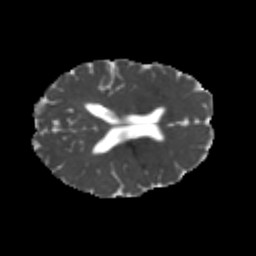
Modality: MD
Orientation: axial
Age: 24
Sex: male
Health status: healthy
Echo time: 0.074 s